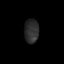
Tissue: skin
Cell type: Epithelial cells
Senescence score: 0.2475
Nuclear area (px): 342
Mean DAPI intensity: 44.307